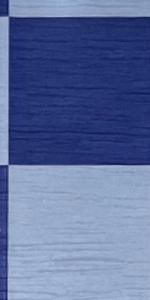
Label: Empty